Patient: sex M, age 75
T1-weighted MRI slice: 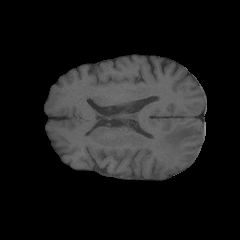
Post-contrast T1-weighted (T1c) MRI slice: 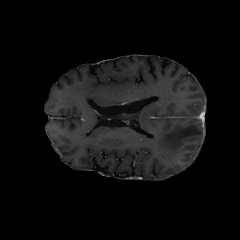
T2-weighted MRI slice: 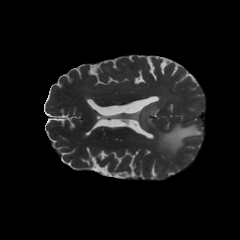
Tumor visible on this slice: yes
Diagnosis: Glioblastoma, IDH-wildtype
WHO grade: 4